Brain MRI, t1w sequence, axial 2D slice.
Patient: age 42, sex F, weight 95 kg, height 1.95 m
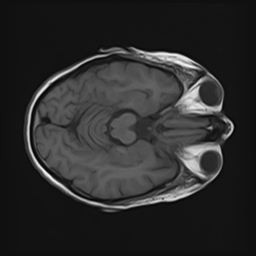